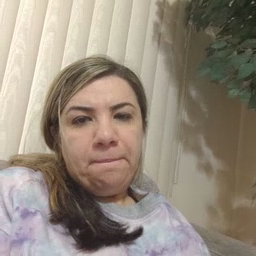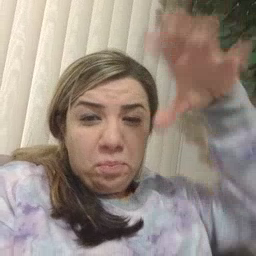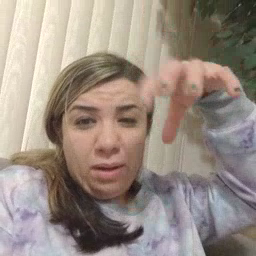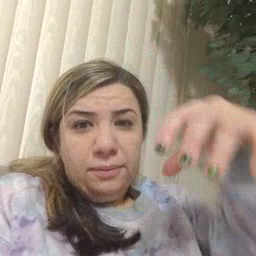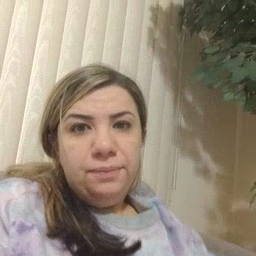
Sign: rain